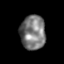
Tissue: skin
Cell type: Epithelial cells
Senescence score: 0.236
Nuclear area (px): 845
Mean DAPI intensity: 122.707